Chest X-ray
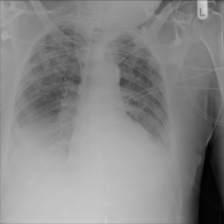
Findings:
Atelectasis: positive
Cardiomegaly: negative
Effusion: negative
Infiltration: positive
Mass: negative
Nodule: negative
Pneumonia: negative
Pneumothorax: negative
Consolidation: positive
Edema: negative
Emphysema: negative
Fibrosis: negative
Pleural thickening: negative
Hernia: negative